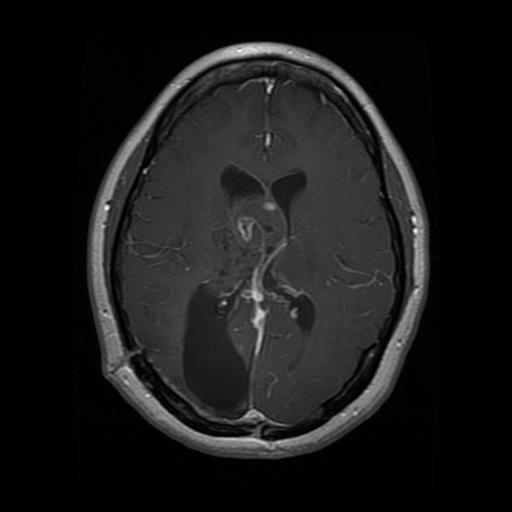
Label: glioma